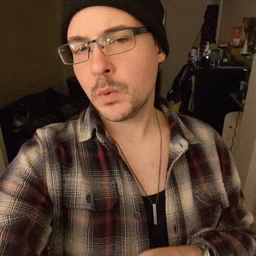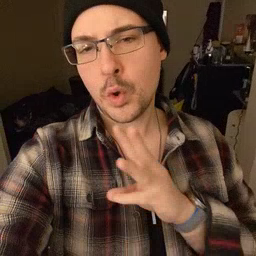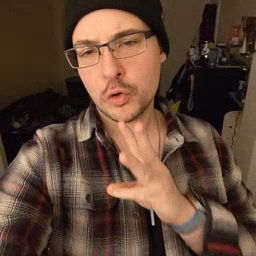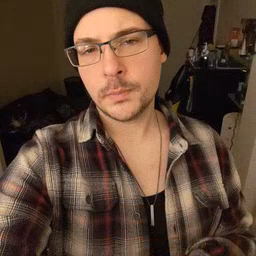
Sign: water